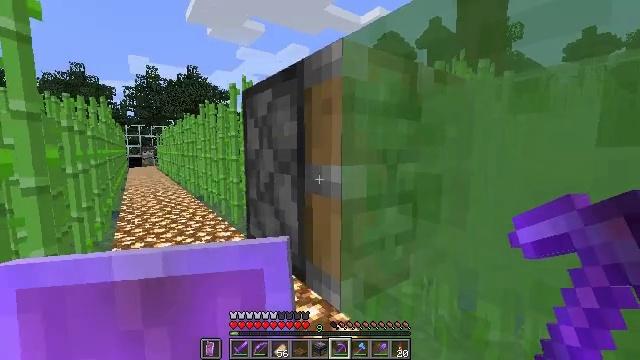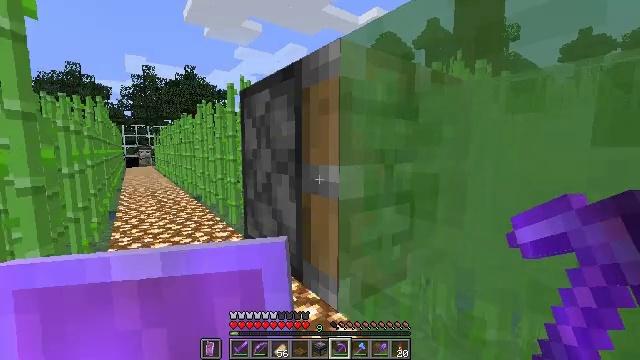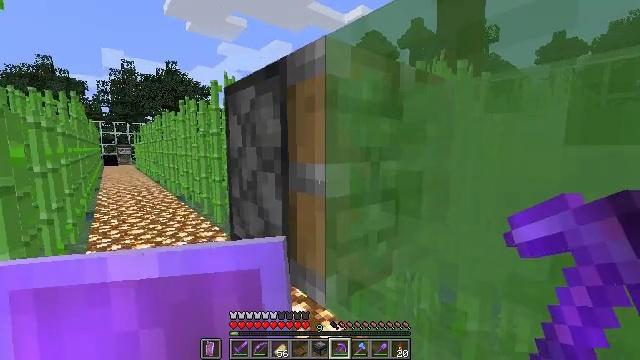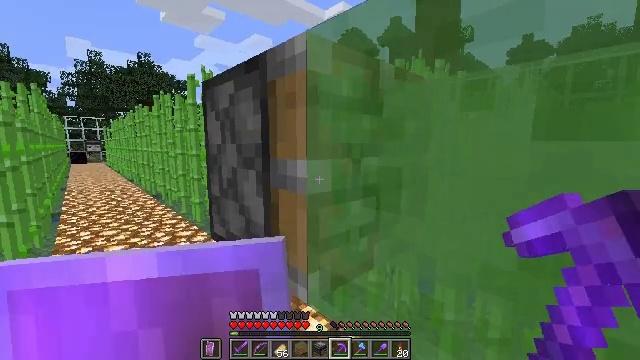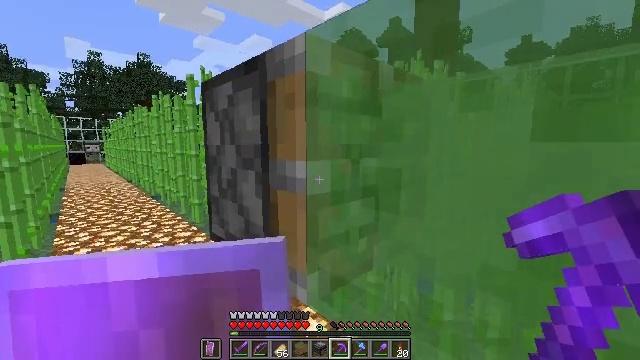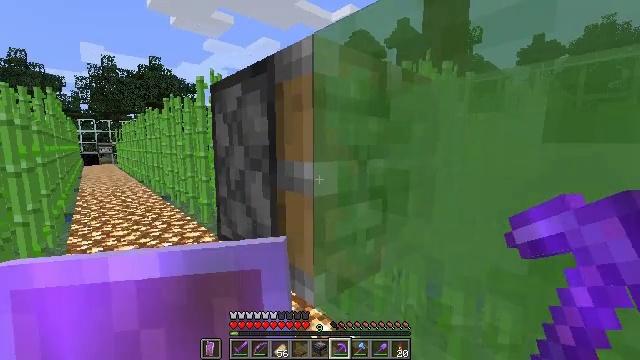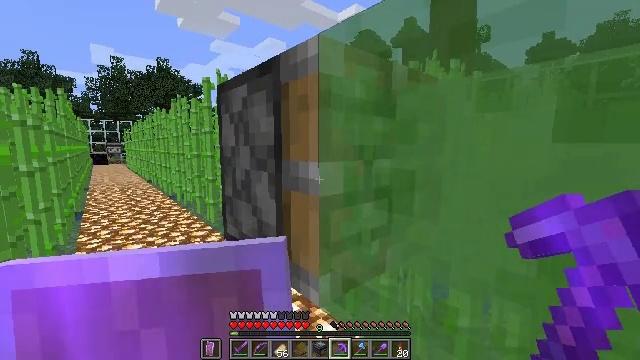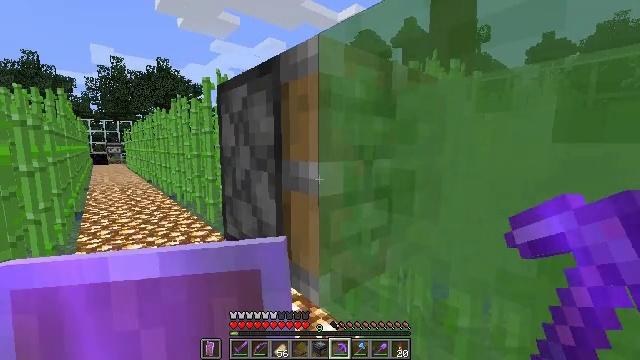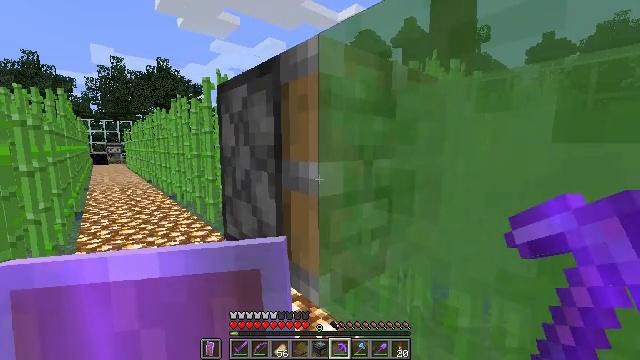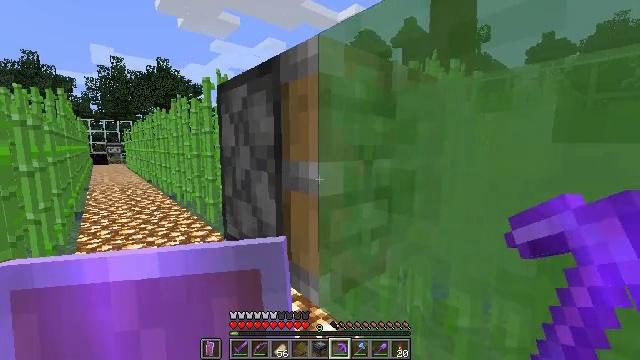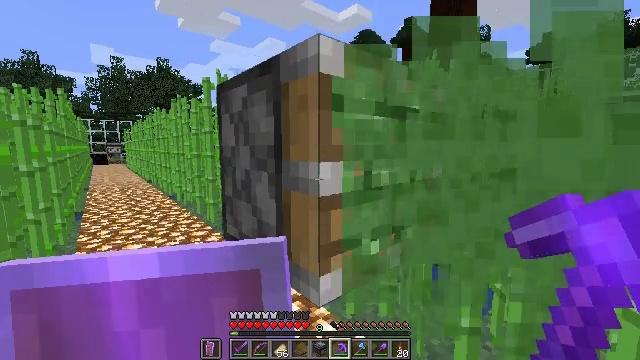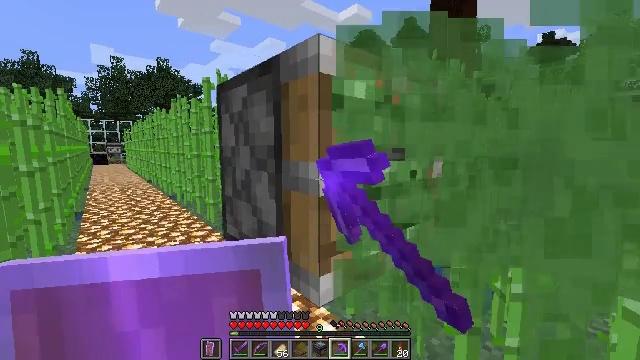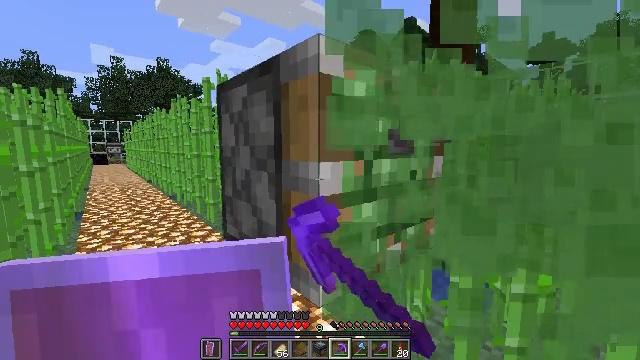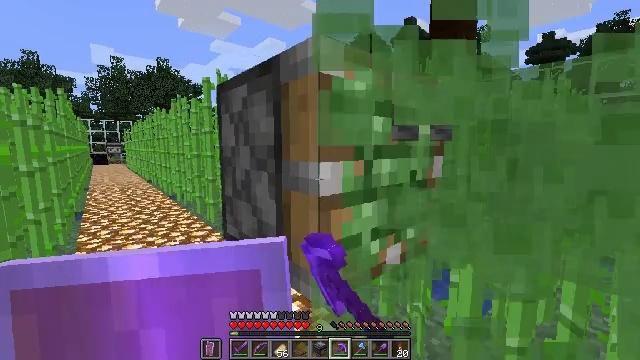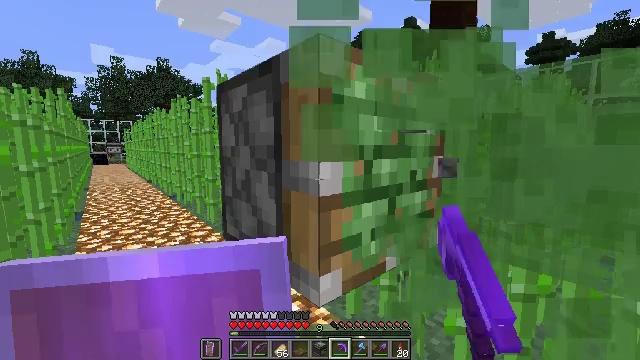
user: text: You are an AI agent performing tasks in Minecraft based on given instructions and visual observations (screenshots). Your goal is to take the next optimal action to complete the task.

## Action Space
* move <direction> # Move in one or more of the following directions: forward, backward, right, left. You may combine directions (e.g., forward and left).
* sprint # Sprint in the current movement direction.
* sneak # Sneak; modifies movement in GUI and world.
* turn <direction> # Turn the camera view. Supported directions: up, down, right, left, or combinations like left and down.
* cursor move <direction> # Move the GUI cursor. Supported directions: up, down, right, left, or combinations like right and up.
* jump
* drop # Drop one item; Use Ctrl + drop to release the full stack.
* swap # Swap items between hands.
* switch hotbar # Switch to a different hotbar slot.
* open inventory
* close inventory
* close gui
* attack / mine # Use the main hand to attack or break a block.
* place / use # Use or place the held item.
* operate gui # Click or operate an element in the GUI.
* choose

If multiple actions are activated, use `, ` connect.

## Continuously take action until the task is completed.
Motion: motion action
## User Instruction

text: Attack the slime block to pick it up.
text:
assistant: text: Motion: no_op
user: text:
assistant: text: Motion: turn right
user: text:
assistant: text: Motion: turn right
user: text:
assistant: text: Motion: no_op
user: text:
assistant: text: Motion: turn left
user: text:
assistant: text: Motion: turn left
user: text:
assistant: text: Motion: no_op
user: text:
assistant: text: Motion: no_op
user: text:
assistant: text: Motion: no_op
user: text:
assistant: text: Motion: attack / mine
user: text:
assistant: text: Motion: attack / mine
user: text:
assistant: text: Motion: attack / mine
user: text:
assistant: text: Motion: attack / mine
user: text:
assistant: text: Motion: attack / mine
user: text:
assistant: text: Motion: no_op